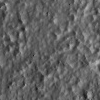
Atmospheric dust classification: not_dusty